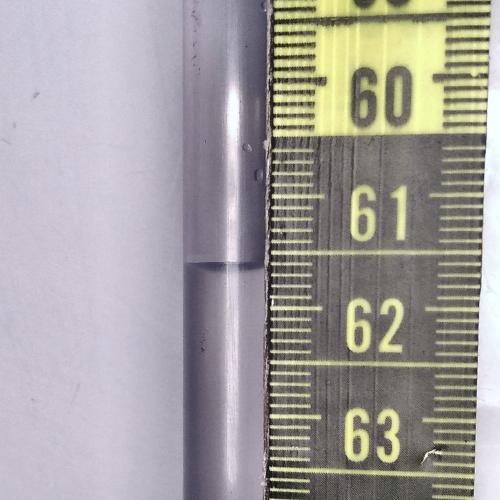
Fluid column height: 61.6 cm